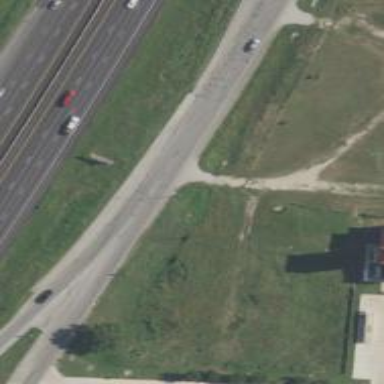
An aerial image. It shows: Secondary road with frontage road alongside.